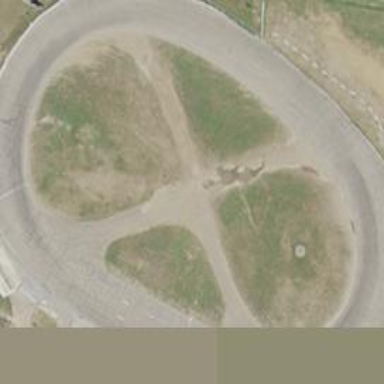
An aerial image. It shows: Asphalt raceway.